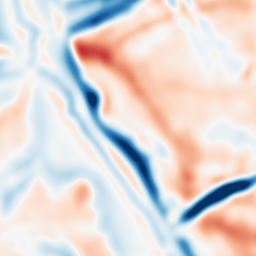
Category: multiscale
Decomposition family: dog
Decomposition parameters: sigma_low: 5
sigma_high: 10
Upsampling method: sinc_hamming
Upsampling parameters: scale: 2
kernel_size: 4
Upsampling scale: 2